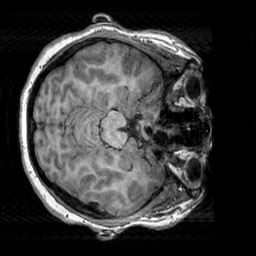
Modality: T1w
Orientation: axial
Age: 20
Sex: female
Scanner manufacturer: siemens
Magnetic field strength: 3 T
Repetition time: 2.3 s
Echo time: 0.00303 s